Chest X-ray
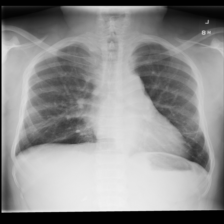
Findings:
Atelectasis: negative
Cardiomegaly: negative
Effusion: negative
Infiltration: positive
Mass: negative
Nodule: negative
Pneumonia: negative
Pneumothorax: negative
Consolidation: negative
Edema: negative
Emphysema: negative
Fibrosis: negative
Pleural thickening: negative
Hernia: negative